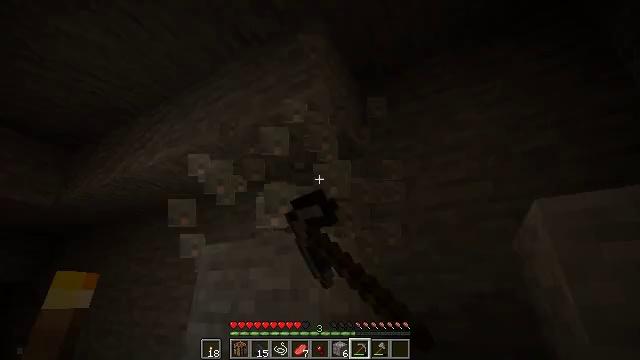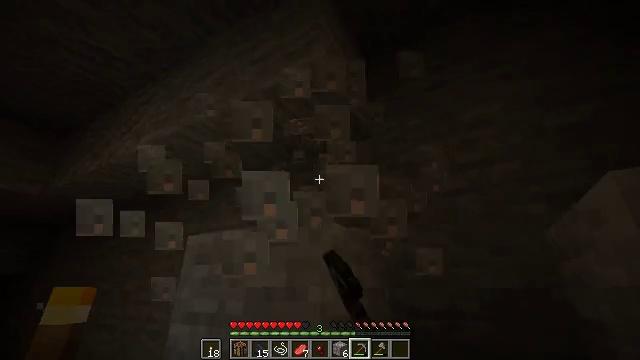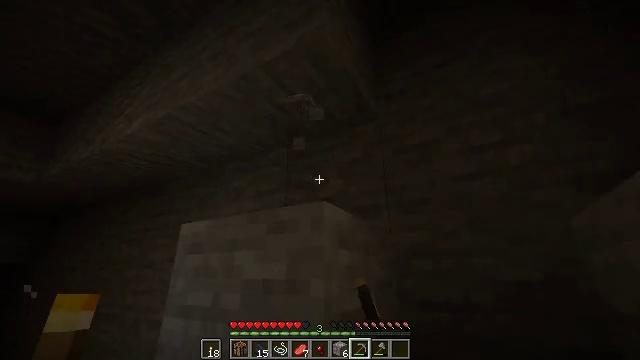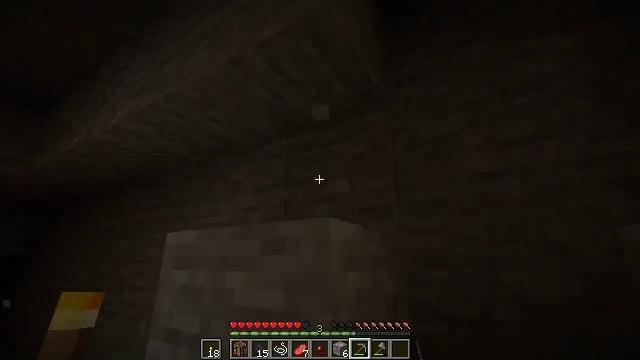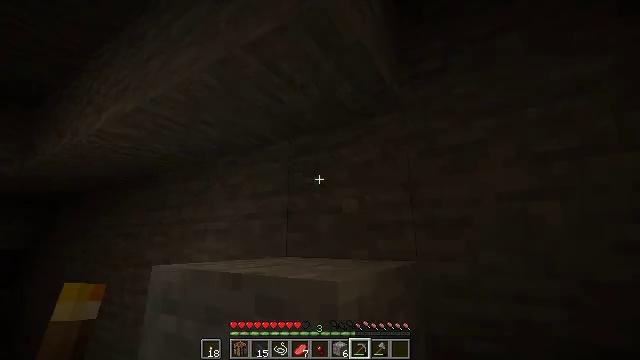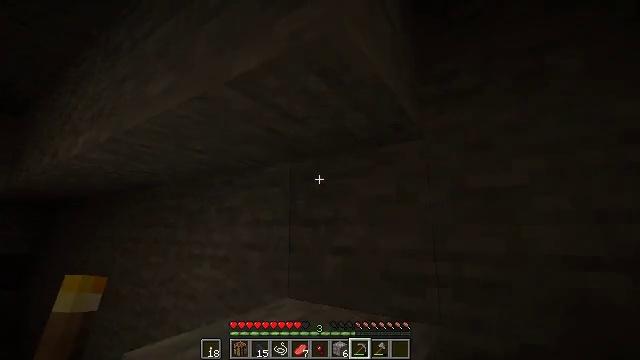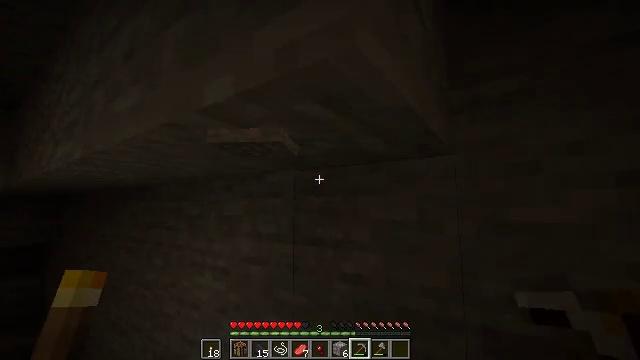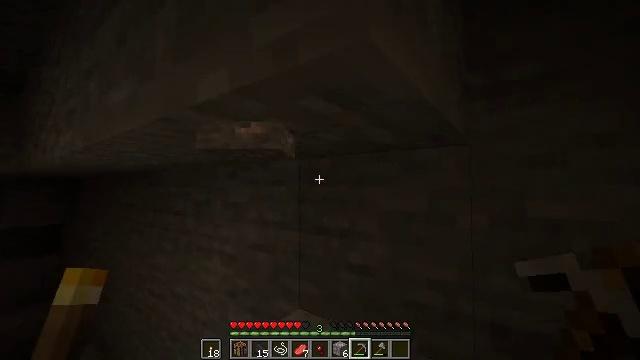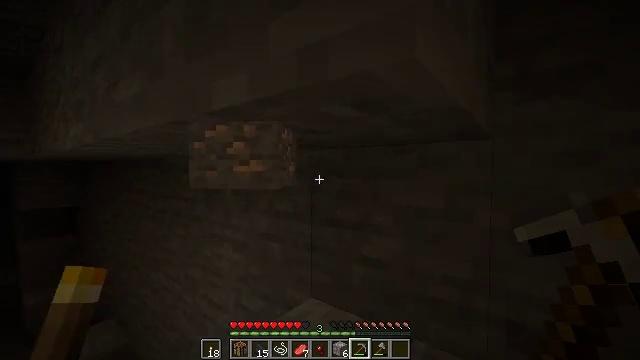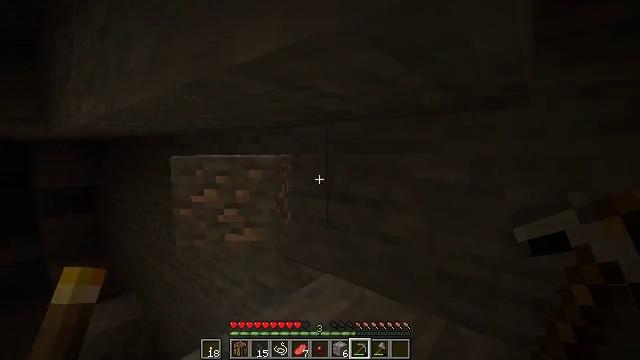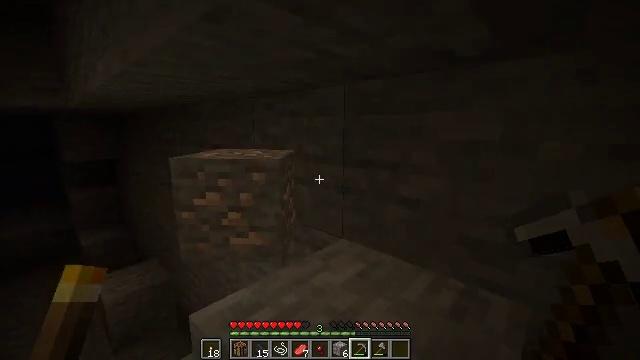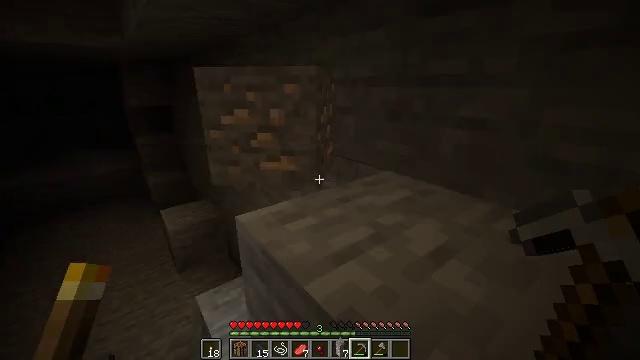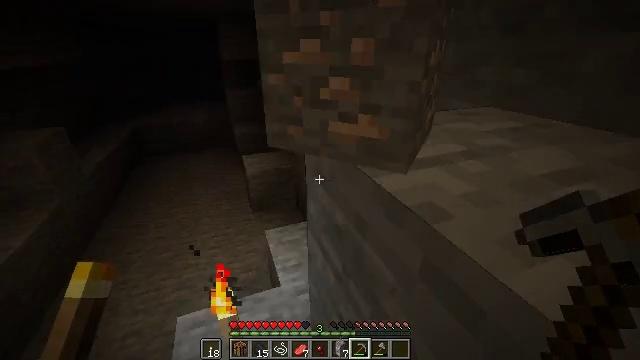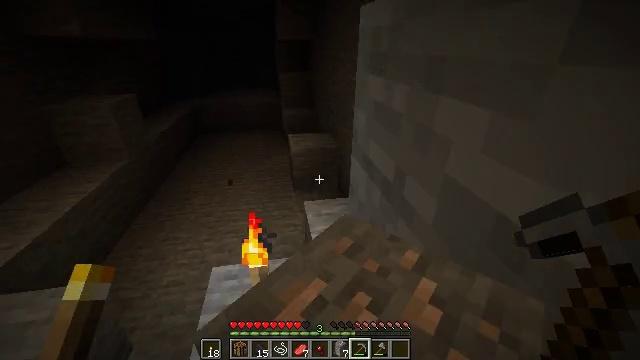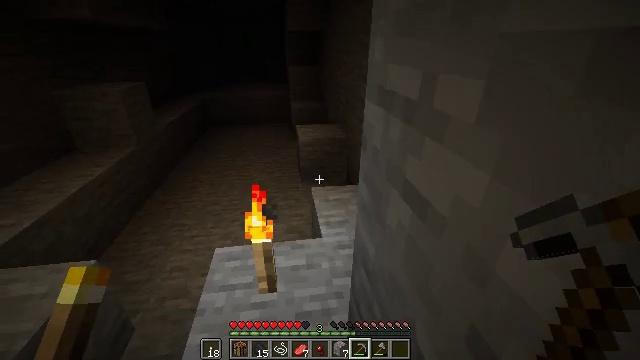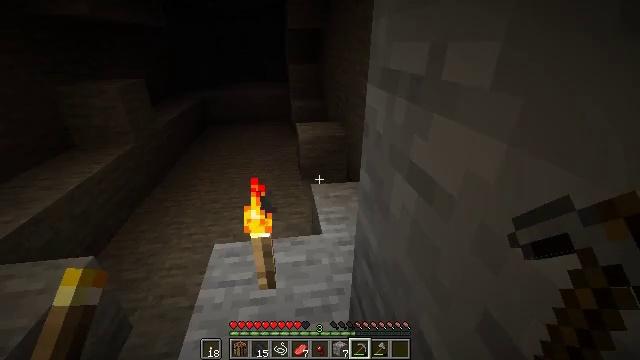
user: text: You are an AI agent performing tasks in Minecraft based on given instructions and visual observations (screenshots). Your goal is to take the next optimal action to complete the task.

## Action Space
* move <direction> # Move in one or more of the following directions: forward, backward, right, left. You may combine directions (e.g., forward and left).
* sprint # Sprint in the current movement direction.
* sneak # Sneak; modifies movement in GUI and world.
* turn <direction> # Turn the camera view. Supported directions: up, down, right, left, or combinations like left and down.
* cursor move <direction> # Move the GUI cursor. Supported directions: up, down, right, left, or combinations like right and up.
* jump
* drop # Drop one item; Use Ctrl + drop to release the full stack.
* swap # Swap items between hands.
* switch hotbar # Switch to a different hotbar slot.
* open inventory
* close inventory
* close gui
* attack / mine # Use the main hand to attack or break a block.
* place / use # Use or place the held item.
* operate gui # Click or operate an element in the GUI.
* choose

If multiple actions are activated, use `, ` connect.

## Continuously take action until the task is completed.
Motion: motion action
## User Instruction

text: Drop a spider eye.
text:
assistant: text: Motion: move forward, turn down
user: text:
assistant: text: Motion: move forward, turn down
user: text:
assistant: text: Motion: move forward, turn down, jump
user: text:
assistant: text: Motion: move forward, turn left and down, jump
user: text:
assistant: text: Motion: move forward, turn left and down, jump
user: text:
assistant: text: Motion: move forward and move right, turn left and down, jump
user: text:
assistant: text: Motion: move forward and move right, turn left and down
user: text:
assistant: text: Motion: move forward and move right, turn left and down
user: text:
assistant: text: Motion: move forward and move right, turn left and down
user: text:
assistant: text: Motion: move forward and move right, turn left and down
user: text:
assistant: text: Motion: move right, turn left and down
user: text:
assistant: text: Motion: move right, turn left and down
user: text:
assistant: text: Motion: turn left
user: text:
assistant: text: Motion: turn left
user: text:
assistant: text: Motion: no_op
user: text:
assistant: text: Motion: no_op
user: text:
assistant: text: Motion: no_op
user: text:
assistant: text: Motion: no_op
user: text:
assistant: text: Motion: move back
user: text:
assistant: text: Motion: move back and move left
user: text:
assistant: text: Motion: move back and move left, turn right and up
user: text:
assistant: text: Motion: move back and move left, turn right and up
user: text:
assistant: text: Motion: move back and move left, turn right
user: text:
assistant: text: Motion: move back and move right, turn right
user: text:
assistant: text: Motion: move back and move right, turn right and up
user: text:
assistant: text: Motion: move back and move right
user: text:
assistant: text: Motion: move back and move right
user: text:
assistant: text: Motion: move back, turn right
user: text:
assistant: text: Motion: move back, turn right
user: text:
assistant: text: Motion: move back